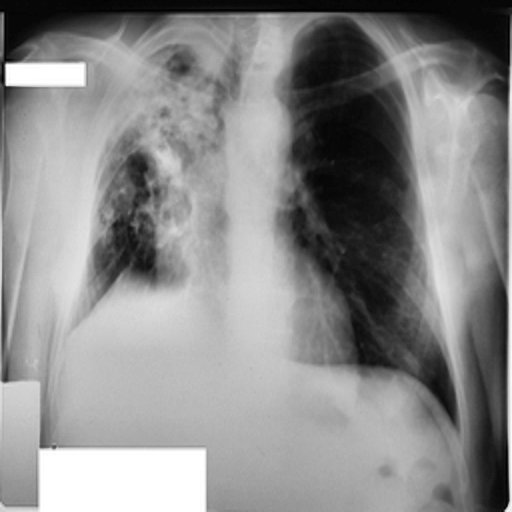
Finding: TUBERCULOSIS